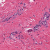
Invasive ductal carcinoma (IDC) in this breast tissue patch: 0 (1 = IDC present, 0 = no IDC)